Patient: sex F, age 59
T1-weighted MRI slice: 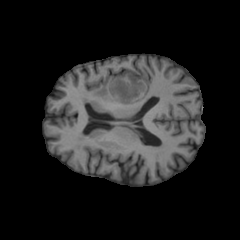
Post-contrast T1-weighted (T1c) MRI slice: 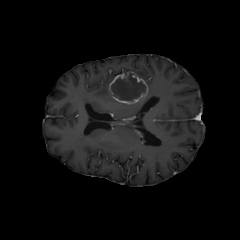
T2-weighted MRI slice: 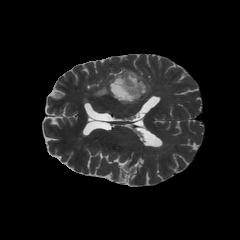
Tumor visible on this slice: yes
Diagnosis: Glioblastoma, IDH-wildtype
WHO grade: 4